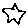
Label: star